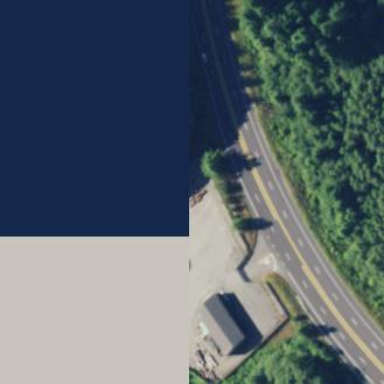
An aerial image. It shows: Rest area on the road.